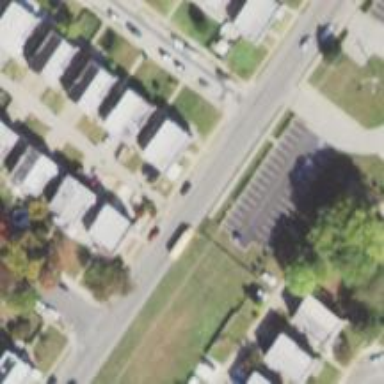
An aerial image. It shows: Alleyway designated as service road.